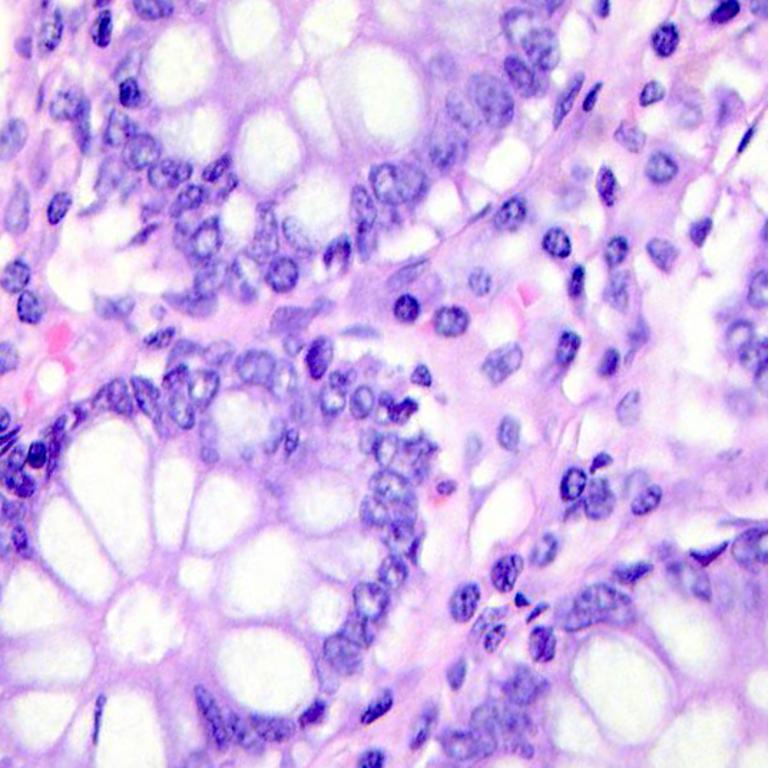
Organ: colon
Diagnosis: benign